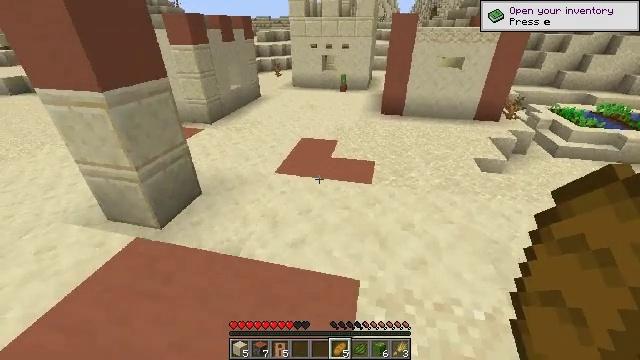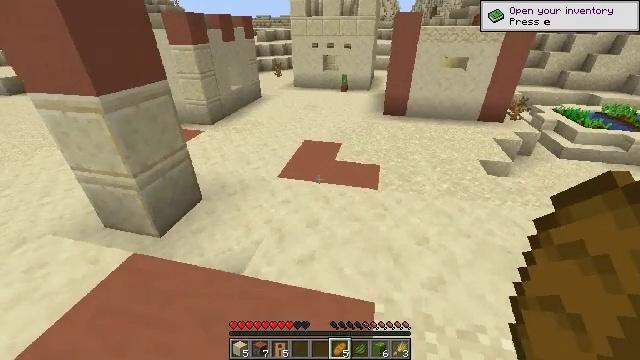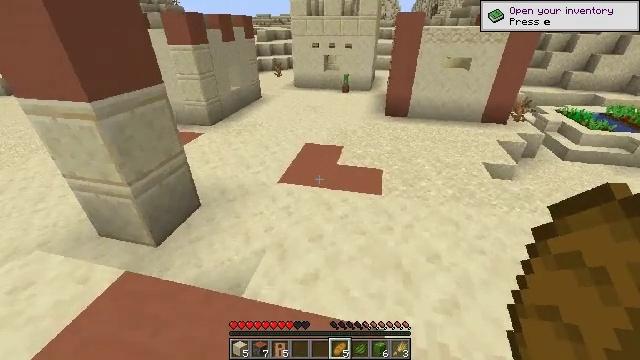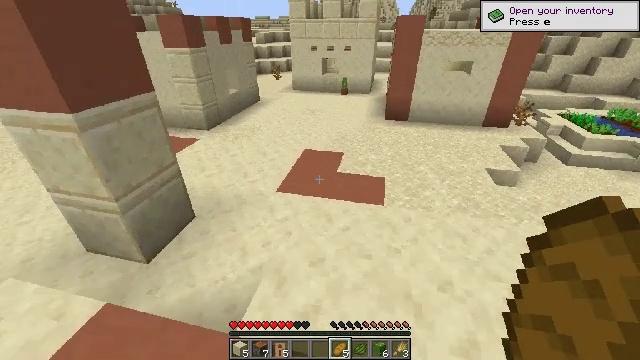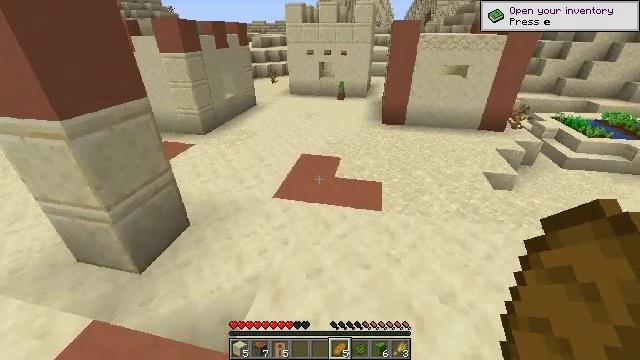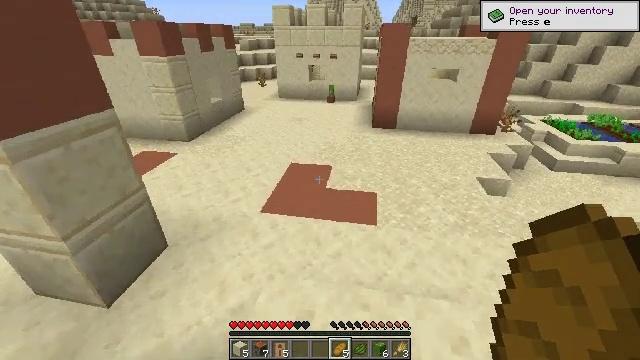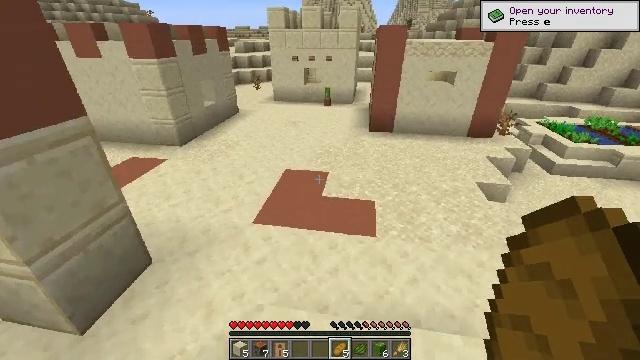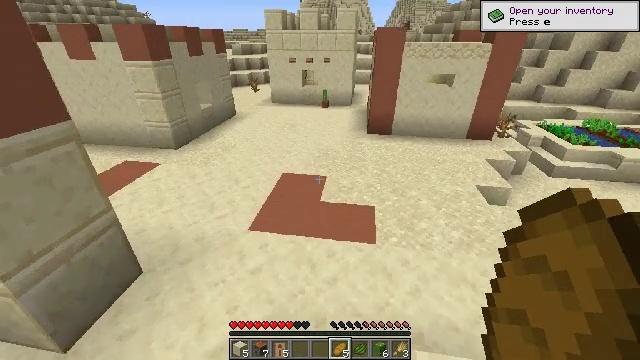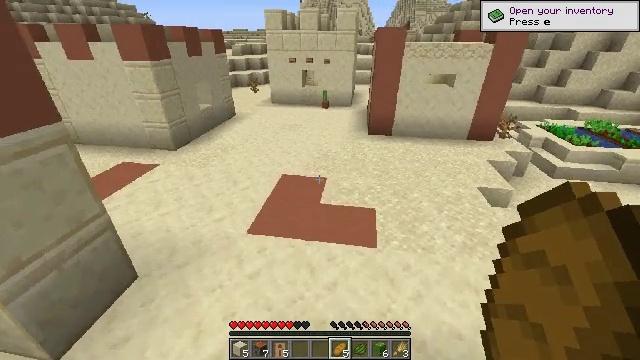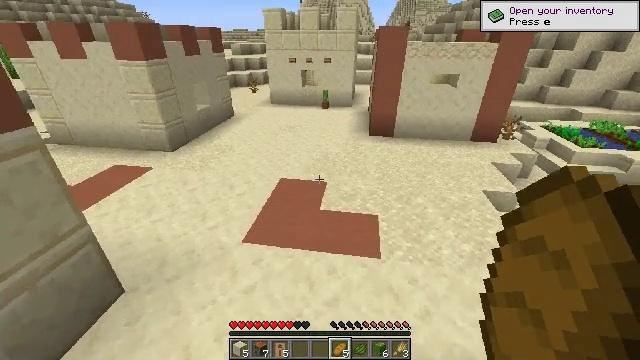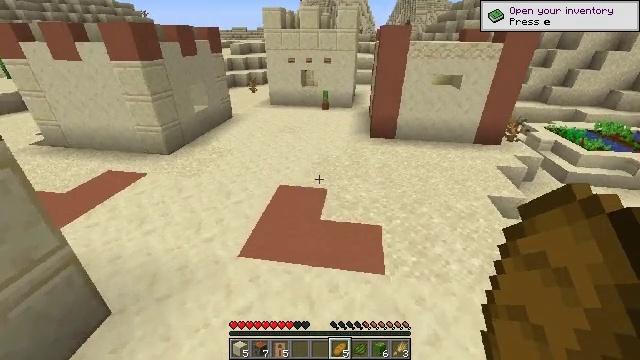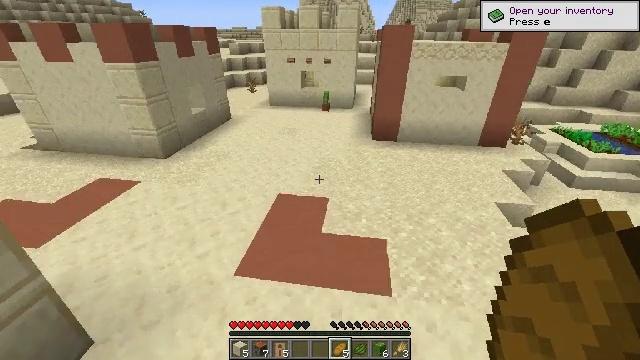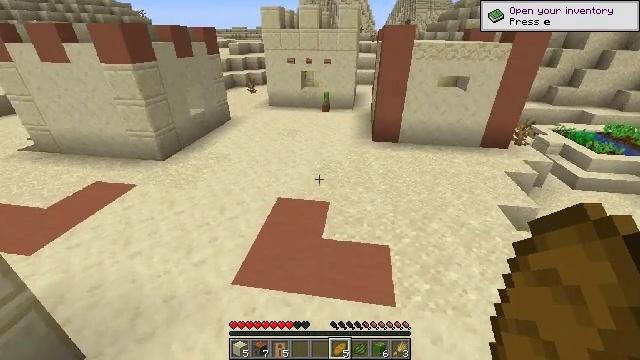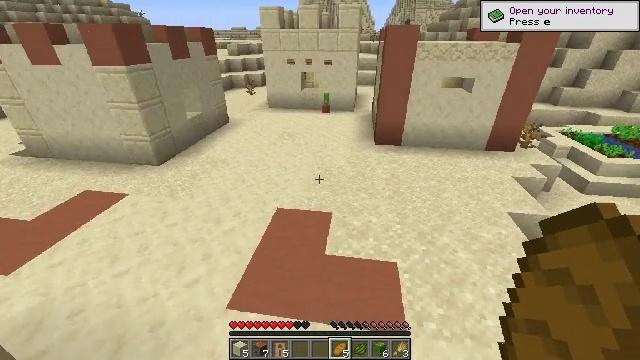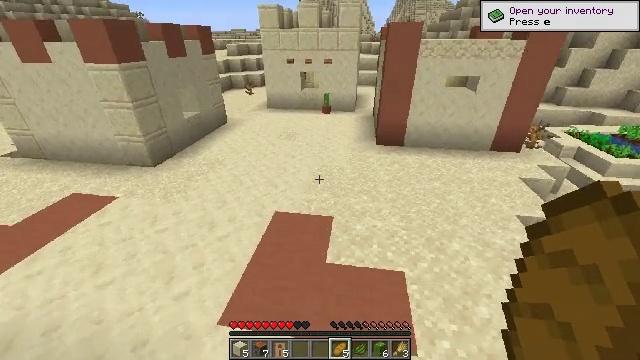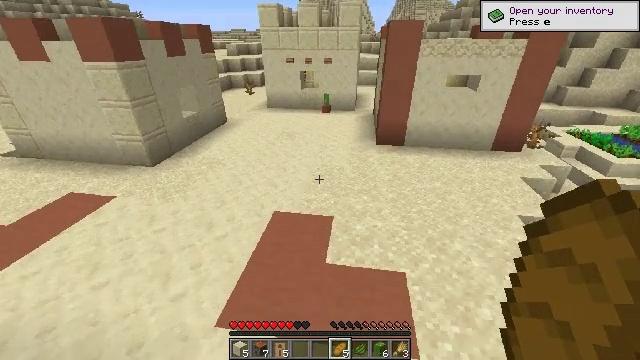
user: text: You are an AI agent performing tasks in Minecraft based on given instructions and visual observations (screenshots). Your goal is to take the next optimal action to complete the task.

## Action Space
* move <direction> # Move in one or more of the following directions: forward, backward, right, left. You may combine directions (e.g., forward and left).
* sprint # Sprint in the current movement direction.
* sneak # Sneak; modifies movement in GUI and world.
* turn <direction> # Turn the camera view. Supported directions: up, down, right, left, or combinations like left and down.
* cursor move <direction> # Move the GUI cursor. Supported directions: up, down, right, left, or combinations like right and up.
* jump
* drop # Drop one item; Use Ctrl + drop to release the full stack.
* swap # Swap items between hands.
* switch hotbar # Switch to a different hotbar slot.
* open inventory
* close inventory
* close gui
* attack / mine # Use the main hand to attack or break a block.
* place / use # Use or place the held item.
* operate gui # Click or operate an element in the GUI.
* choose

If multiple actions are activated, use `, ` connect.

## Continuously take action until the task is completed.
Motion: motion action
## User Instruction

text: Collect the lime bed for later use.
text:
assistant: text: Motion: move forward
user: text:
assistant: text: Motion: move forward
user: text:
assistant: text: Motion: move forward
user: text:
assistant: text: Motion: move forward
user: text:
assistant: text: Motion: move forward, turn right
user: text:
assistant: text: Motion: move forward
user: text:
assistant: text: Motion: move forward
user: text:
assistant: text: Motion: move forward
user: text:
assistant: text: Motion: move forward
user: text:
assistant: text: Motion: move forward
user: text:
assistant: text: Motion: move forward
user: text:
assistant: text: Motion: move forward
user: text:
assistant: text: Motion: move forward
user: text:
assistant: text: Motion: move forward
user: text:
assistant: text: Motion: move forward
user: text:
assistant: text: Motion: move forward and move left
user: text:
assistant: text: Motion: move forward and move left
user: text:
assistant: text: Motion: move forward and move left
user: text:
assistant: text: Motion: move forward and move left
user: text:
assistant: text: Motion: move forward
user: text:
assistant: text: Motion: move forward
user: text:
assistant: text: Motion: move forward
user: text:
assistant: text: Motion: move forward
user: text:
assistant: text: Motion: move forward
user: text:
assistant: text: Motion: move forward
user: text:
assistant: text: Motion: move forward
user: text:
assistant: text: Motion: move forward
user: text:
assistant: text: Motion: move forward
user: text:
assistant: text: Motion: move forward
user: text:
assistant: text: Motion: move forward